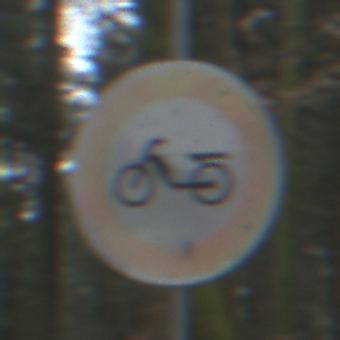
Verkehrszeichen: VerbotMofas
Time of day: Midday
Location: Outdoor (Nature)
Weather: Overcast
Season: NotSpecified
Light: Natural